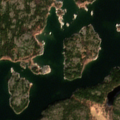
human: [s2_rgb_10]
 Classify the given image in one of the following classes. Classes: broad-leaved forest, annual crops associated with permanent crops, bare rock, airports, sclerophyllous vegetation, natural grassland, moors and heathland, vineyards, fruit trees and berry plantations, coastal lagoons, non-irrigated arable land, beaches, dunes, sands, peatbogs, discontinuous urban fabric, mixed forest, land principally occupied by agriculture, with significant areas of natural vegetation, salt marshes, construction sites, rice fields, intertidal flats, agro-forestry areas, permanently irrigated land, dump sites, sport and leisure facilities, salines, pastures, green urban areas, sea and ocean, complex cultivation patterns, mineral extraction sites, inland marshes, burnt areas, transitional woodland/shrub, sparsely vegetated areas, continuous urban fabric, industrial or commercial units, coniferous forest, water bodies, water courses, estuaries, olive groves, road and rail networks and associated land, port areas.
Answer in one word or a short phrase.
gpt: land principally occupied by agriculture, with significant areas of natural vegetation, mixed forest, sea and ocean